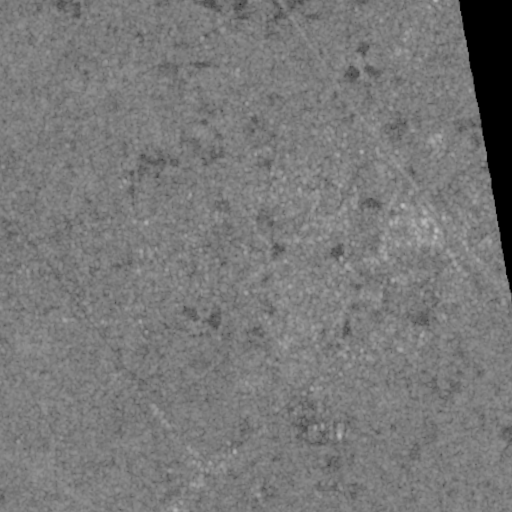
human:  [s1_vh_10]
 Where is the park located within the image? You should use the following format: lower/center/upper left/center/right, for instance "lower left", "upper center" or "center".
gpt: The park is located in the center of the image.
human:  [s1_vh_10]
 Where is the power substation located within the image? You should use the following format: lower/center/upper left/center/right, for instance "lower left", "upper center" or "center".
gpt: The power substation is located in the upper right of the image.
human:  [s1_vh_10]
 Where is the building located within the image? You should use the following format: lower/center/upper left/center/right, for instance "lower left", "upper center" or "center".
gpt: There is no building in the image.

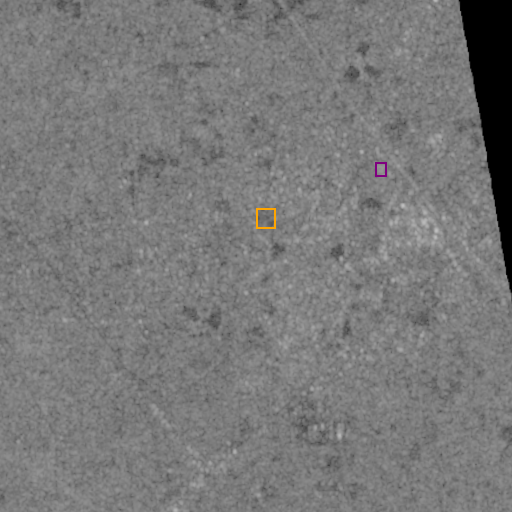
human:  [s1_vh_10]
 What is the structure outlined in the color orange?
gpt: The structure outlined in orange is a park.
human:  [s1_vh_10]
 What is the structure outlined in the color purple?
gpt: The structure outlined in purple is a power substation.
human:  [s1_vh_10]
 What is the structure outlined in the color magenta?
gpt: There is no magenta outline.